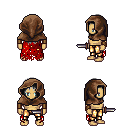
a pixel art fantasy rpg character, male body template, human, tanned skin, red tattered cape, gold greaves, gray unkempt hairstyle, cloth hood, leather bracers, dagger, four views (front, back, left, right), 2x2 character sprite sheet, small pixel art, hard edges, no anti-aliasing